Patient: sex M, age 68
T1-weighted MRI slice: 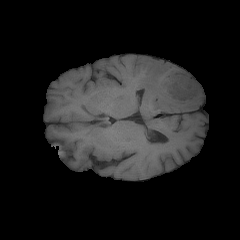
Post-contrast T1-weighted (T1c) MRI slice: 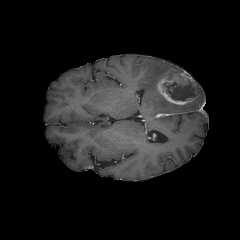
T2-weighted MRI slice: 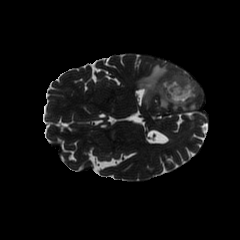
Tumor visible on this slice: yes
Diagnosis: Glioblastoma, IDH-wildtype
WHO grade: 4